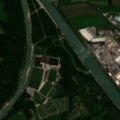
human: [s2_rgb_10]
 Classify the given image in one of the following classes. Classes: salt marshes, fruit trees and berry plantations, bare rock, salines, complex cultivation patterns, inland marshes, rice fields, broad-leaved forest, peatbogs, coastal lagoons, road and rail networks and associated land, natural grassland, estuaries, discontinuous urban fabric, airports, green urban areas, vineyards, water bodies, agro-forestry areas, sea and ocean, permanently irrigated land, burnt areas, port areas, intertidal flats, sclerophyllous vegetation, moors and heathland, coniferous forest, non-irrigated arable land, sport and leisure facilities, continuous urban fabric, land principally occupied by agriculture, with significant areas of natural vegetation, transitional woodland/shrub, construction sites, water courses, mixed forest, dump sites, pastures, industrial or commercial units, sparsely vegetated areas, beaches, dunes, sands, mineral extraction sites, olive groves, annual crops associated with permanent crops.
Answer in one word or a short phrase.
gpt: discontinuous urban fabric, industrial or commercial units, pastures, land principally occupied by agriculture, with significant areas of natural vegetation, broad-leaved forest, water courses